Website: bh-photo
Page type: cross-sells
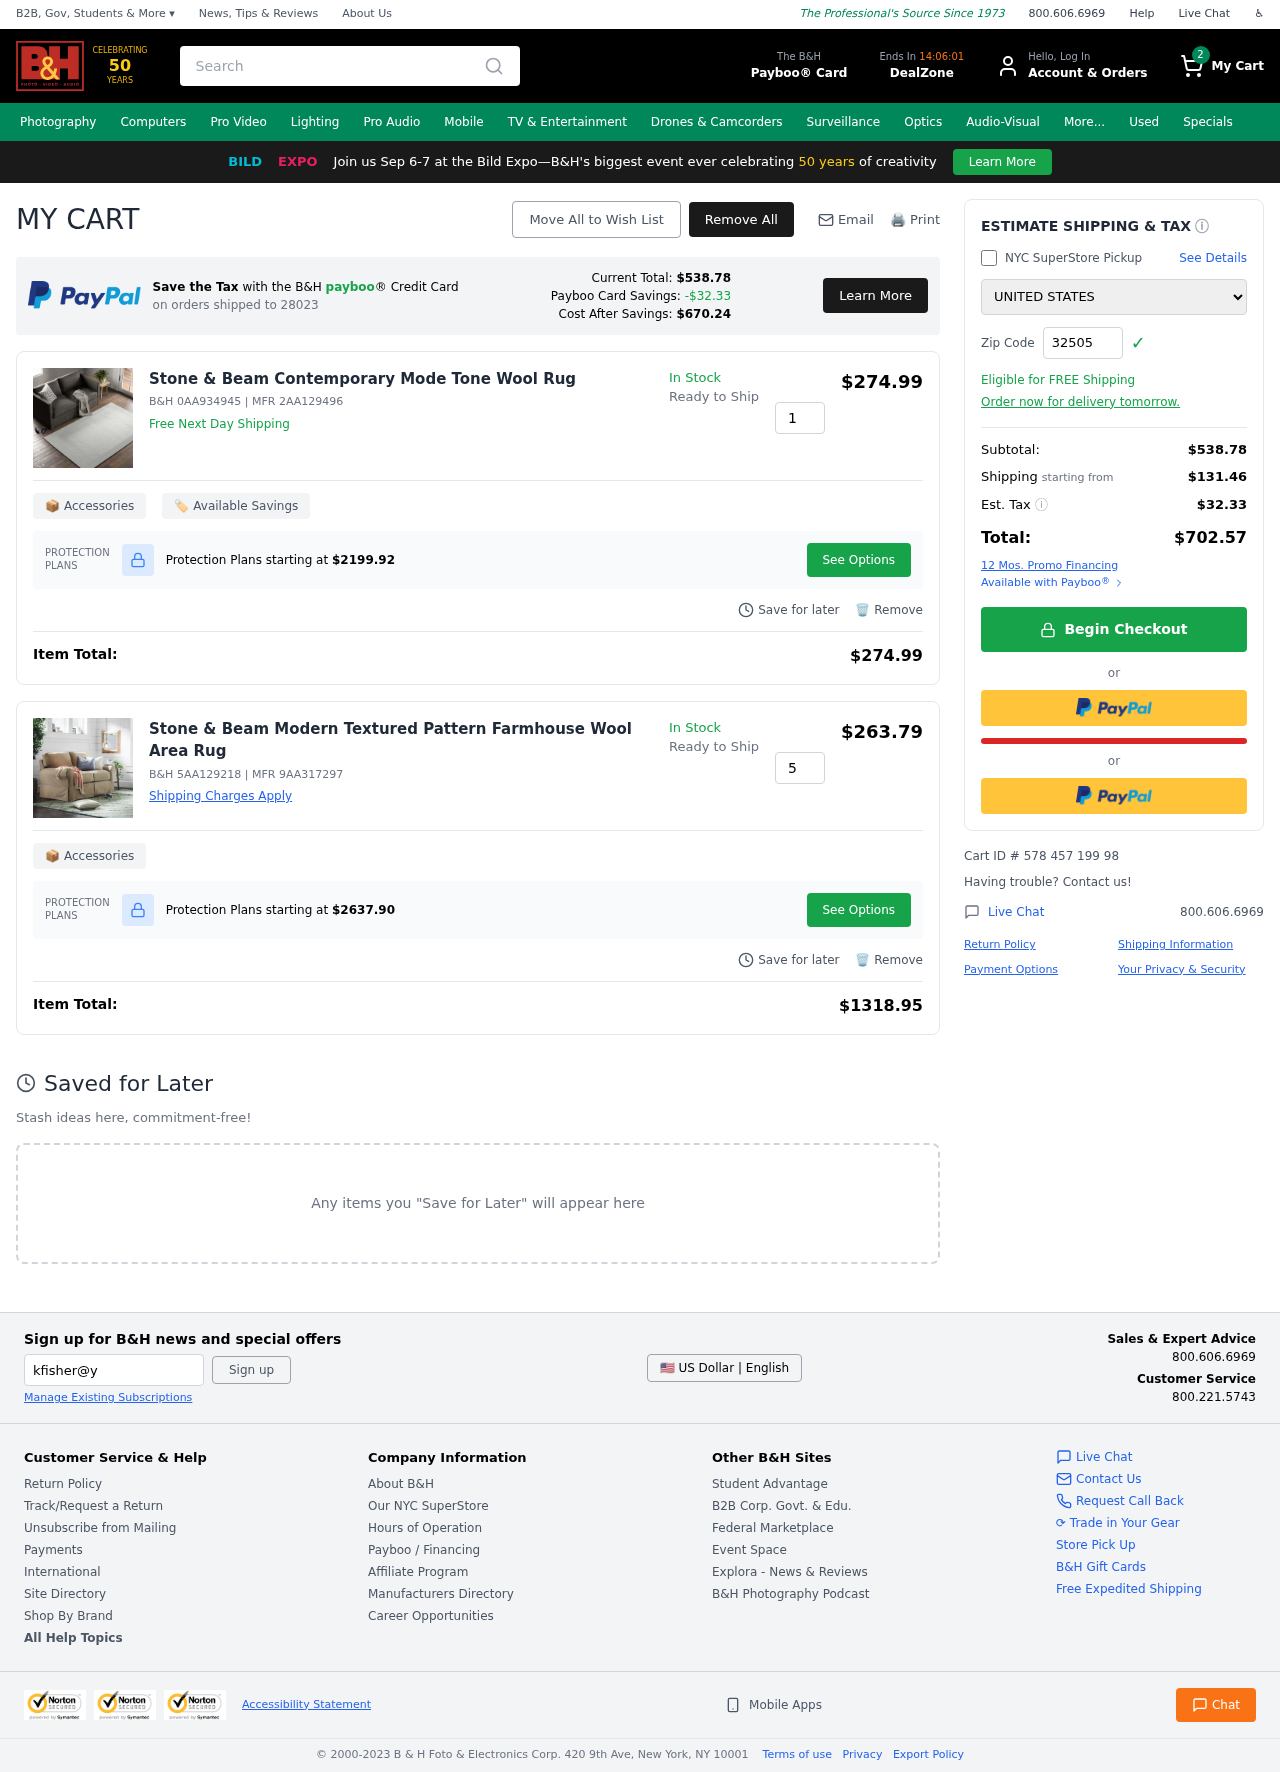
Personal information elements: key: PII_COUNTRY
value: United States
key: PII_POSTCODE
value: on orders shipped to 28023
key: PII_POSTCODE2
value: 32505
Product elements: key: PRODUCT1_NAME
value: Stone & Beam Contemporary Mode Tone Wool Rug
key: PRODUCT1_PRICE
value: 274.99
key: PRODUCT1_QUANTITY
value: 1
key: PRODUCT2_NAME
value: Stone & Beam Modern Textured Pattern Farmhouse Wool Area Rug
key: PRODUCT2_PRICE
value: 263.79
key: PRODUCT2_QUANTITY
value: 5
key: PRODUCT1_SKU
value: B&H 0AA934945
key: PRODUCT1_MFR
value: MFR 2AA129496
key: PRODUCT1_PROTECTION_PRICE
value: $2199.92
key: PRODUCT1_ITEM_TOTAL
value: $274.99
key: PRODUCT2_SKU
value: B&H 5AA129218
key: PRODUCT2_MFR
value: MFR 9AA317297
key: PRODUCT2_PROTECTION_PRICE
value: $2637.90
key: PRODUCT2_ITEM_TOTAL
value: $1318.95
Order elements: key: ORDER_NUM_ITEMS
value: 2
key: PAYBOO_CURRENT_TOTAL
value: $538.78
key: ORDER_SUBTOTAL
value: $538.78
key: ORDER_SHIPPING_COST
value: $131.46
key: ORDER_TAX
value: $32.33
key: ORDER_TOTAL
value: $702.57
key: ORDER_ID
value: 578 457 199 98
Search elements: key: HEADER_SEARCH
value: Search
Other elements: key: PAYBOO_SAVINGS
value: -$32.33
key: PAYBOO_COST_AFTER_SAVINGS
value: $670.24